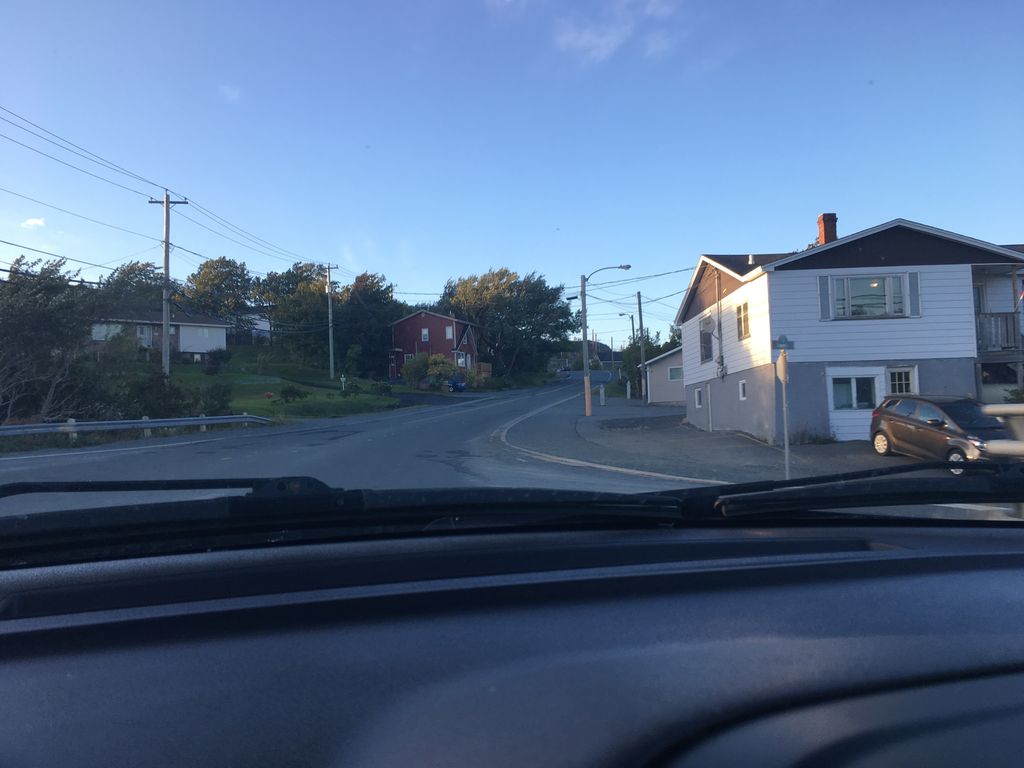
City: st_johns